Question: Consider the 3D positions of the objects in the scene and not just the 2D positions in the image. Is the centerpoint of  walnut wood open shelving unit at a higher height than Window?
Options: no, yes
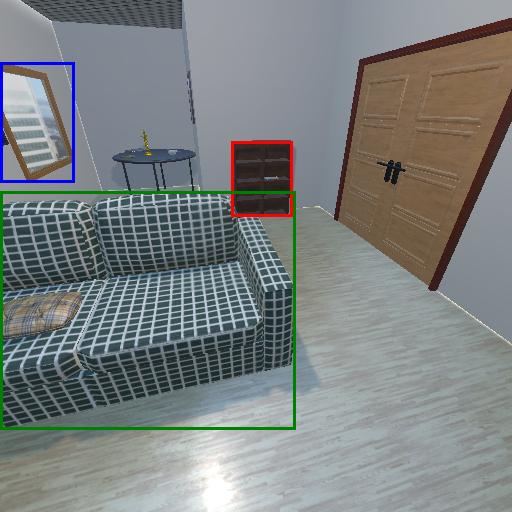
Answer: no